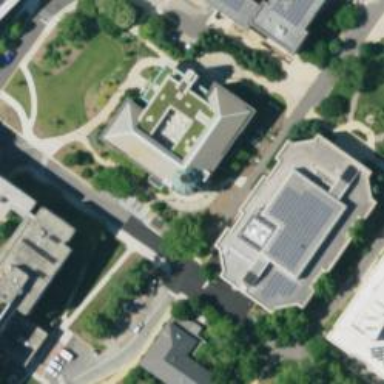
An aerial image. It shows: Building that serves as library.